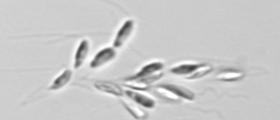
Label: Dinobryon